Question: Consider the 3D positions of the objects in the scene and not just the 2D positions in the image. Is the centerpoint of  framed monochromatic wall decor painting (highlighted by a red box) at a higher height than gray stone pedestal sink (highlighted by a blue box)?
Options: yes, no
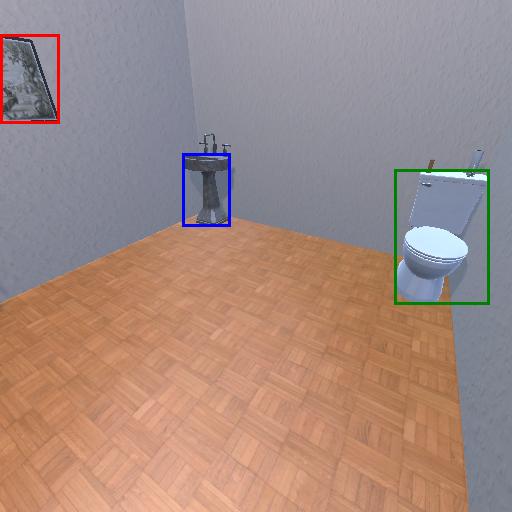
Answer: yes